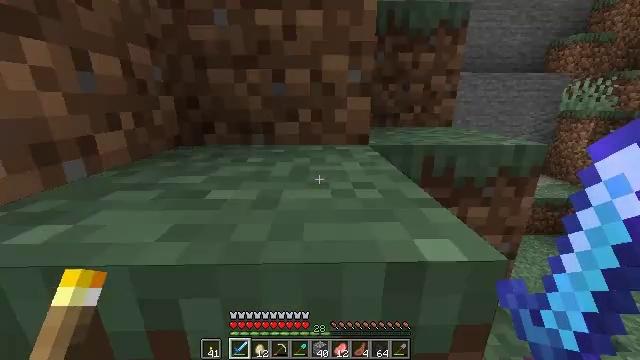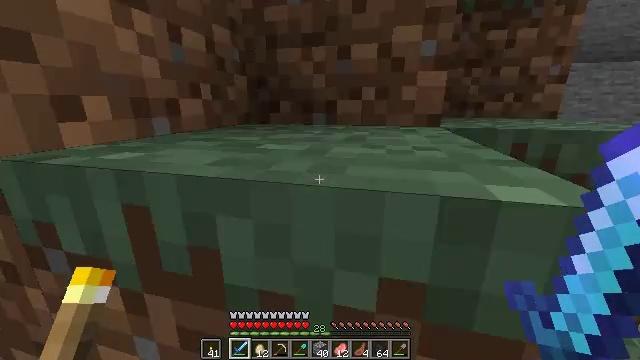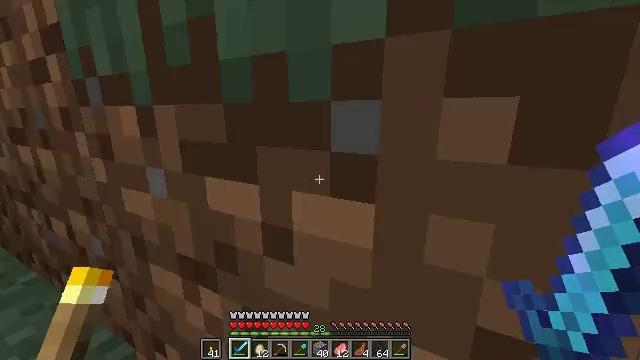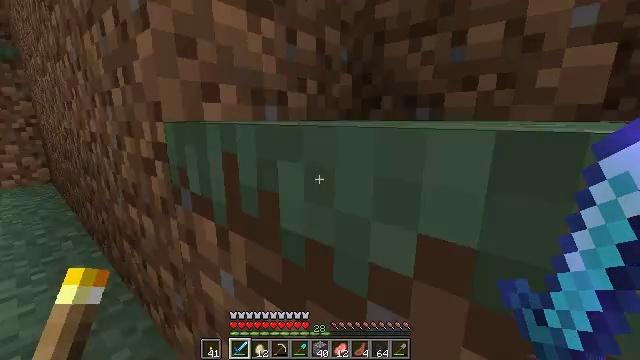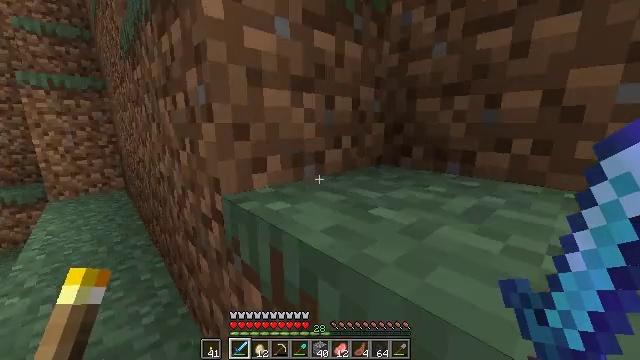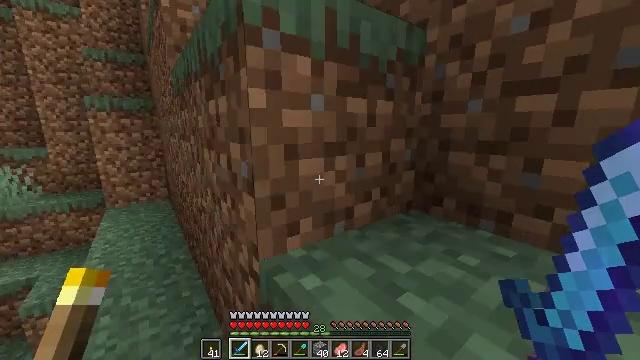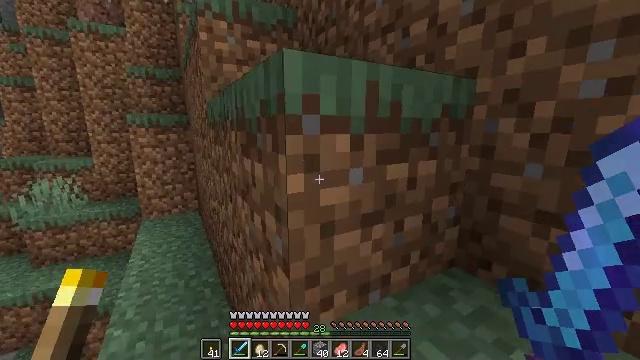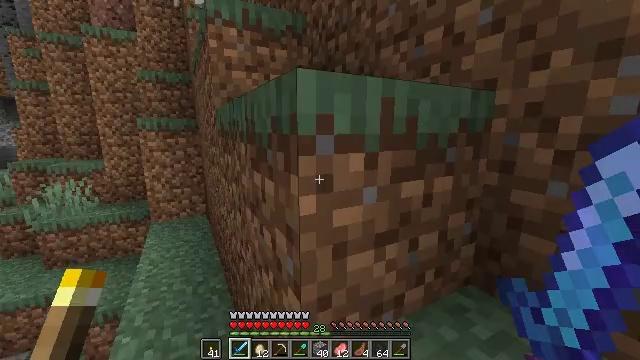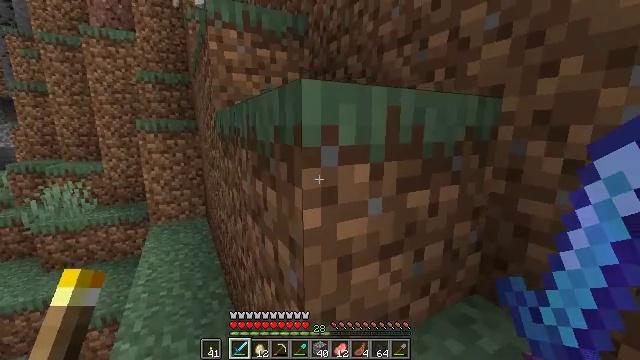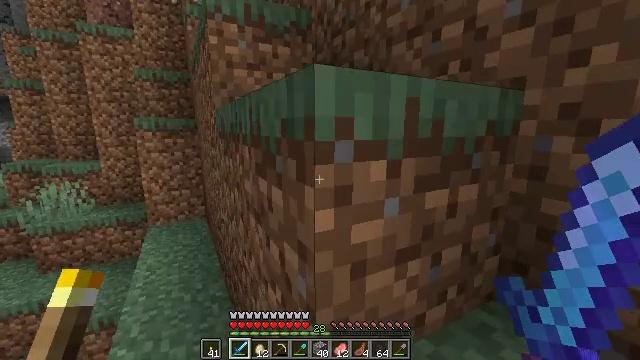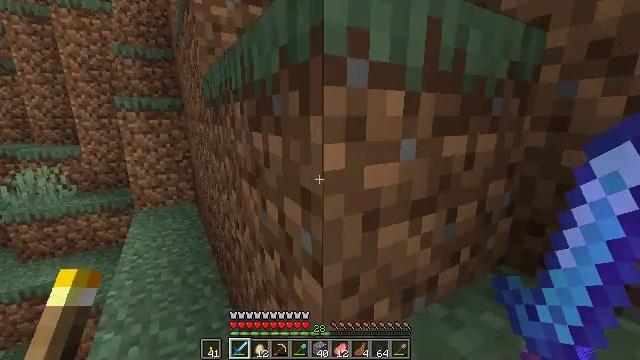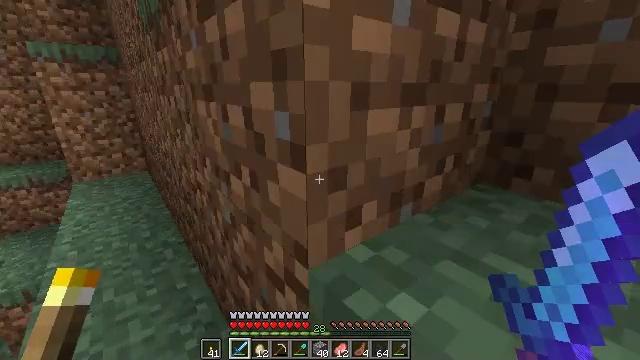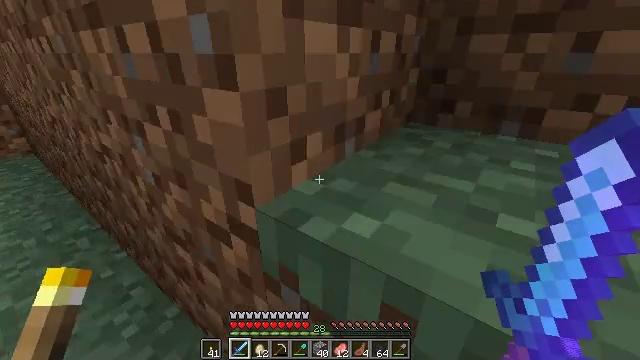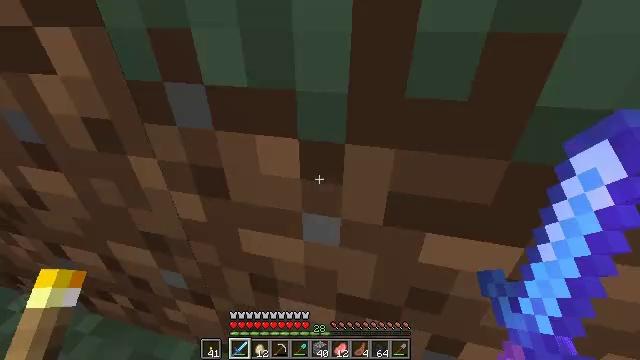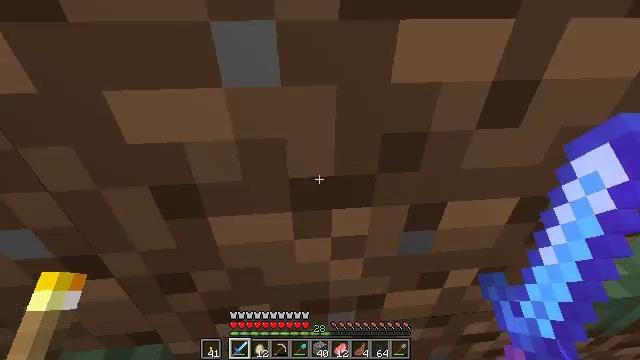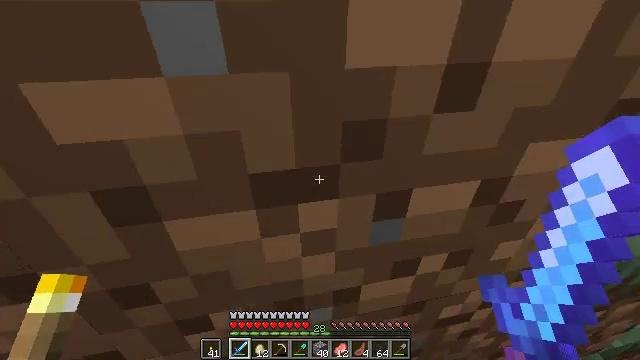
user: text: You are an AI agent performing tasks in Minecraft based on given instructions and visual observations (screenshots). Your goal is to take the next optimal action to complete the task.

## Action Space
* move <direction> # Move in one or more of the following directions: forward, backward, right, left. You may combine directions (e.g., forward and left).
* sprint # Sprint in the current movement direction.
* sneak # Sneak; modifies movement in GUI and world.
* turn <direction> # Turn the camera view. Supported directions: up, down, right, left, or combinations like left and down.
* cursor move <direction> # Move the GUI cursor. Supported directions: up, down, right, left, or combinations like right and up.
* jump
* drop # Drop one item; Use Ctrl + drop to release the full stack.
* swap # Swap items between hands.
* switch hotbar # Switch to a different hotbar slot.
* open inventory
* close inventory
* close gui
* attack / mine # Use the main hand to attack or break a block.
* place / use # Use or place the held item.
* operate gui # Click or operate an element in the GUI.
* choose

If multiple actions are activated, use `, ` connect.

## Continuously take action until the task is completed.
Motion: motion action
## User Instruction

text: Kill the chicken.
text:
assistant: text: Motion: move forward, sprint, turn left and up, jump
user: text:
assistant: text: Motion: move forward, sprint, turn left and up, jump
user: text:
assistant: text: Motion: move forward, sprint, turn left and up, jump
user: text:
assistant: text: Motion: move forward, sprint, turn left, jump
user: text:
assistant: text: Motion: move forward, sprint, turn left, jump
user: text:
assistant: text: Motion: move forward, sprint, turn left, jump
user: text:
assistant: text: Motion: move forward, sprint, turn left, jump
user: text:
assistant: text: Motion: move forward and move right, sprint, jump
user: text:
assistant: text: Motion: move forward and move right, sprint, jump
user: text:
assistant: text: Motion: move forward and move right, sprint, turn right and down, jump
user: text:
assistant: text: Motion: move forward and move right, turn right and down, jump
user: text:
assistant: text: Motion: move forward and move right, turn right and down
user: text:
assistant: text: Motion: move forward and move right, turn right and down
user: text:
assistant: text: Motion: move forward and move right, turn right and down
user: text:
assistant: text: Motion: move forward and move right, turn right
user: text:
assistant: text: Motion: move forward and move right
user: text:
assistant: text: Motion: move forward and move right
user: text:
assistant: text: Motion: move forward and move right
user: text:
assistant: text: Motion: move forward and move right
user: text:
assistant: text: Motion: move forward and move right
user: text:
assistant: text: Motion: move forward and move right, turn left
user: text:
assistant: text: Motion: move forward and move right, turn left and up
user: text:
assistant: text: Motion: move forward and move right, turn left
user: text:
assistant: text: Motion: move forward and move right
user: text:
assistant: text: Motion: move forward and move right, turn left and up
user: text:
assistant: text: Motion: move forward and move right, turn left and up
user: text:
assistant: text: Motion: move forward and move right, sprint, turn left and up, jump
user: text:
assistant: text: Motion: move forward and move right, sprint, turn left and up, jump
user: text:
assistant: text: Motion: move forward, sprint, turn left and up, jump
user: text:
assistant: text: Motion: move forward, sprint, turn left and up, jump